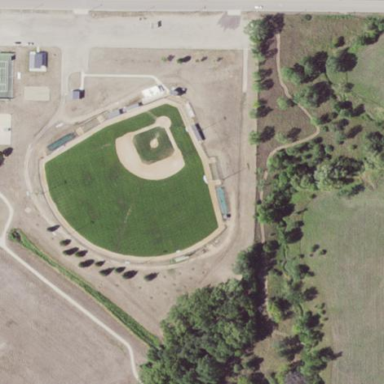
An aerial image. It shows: Baseball pitch for leisure and sports activities.